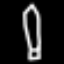
Label: pencil